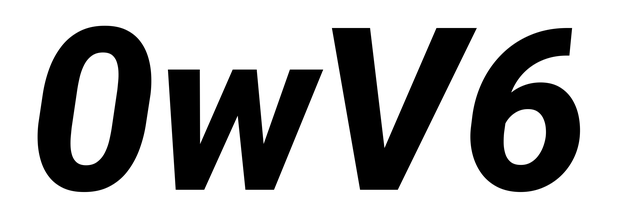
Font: Roboto-Italic_ExtraBold_Italic